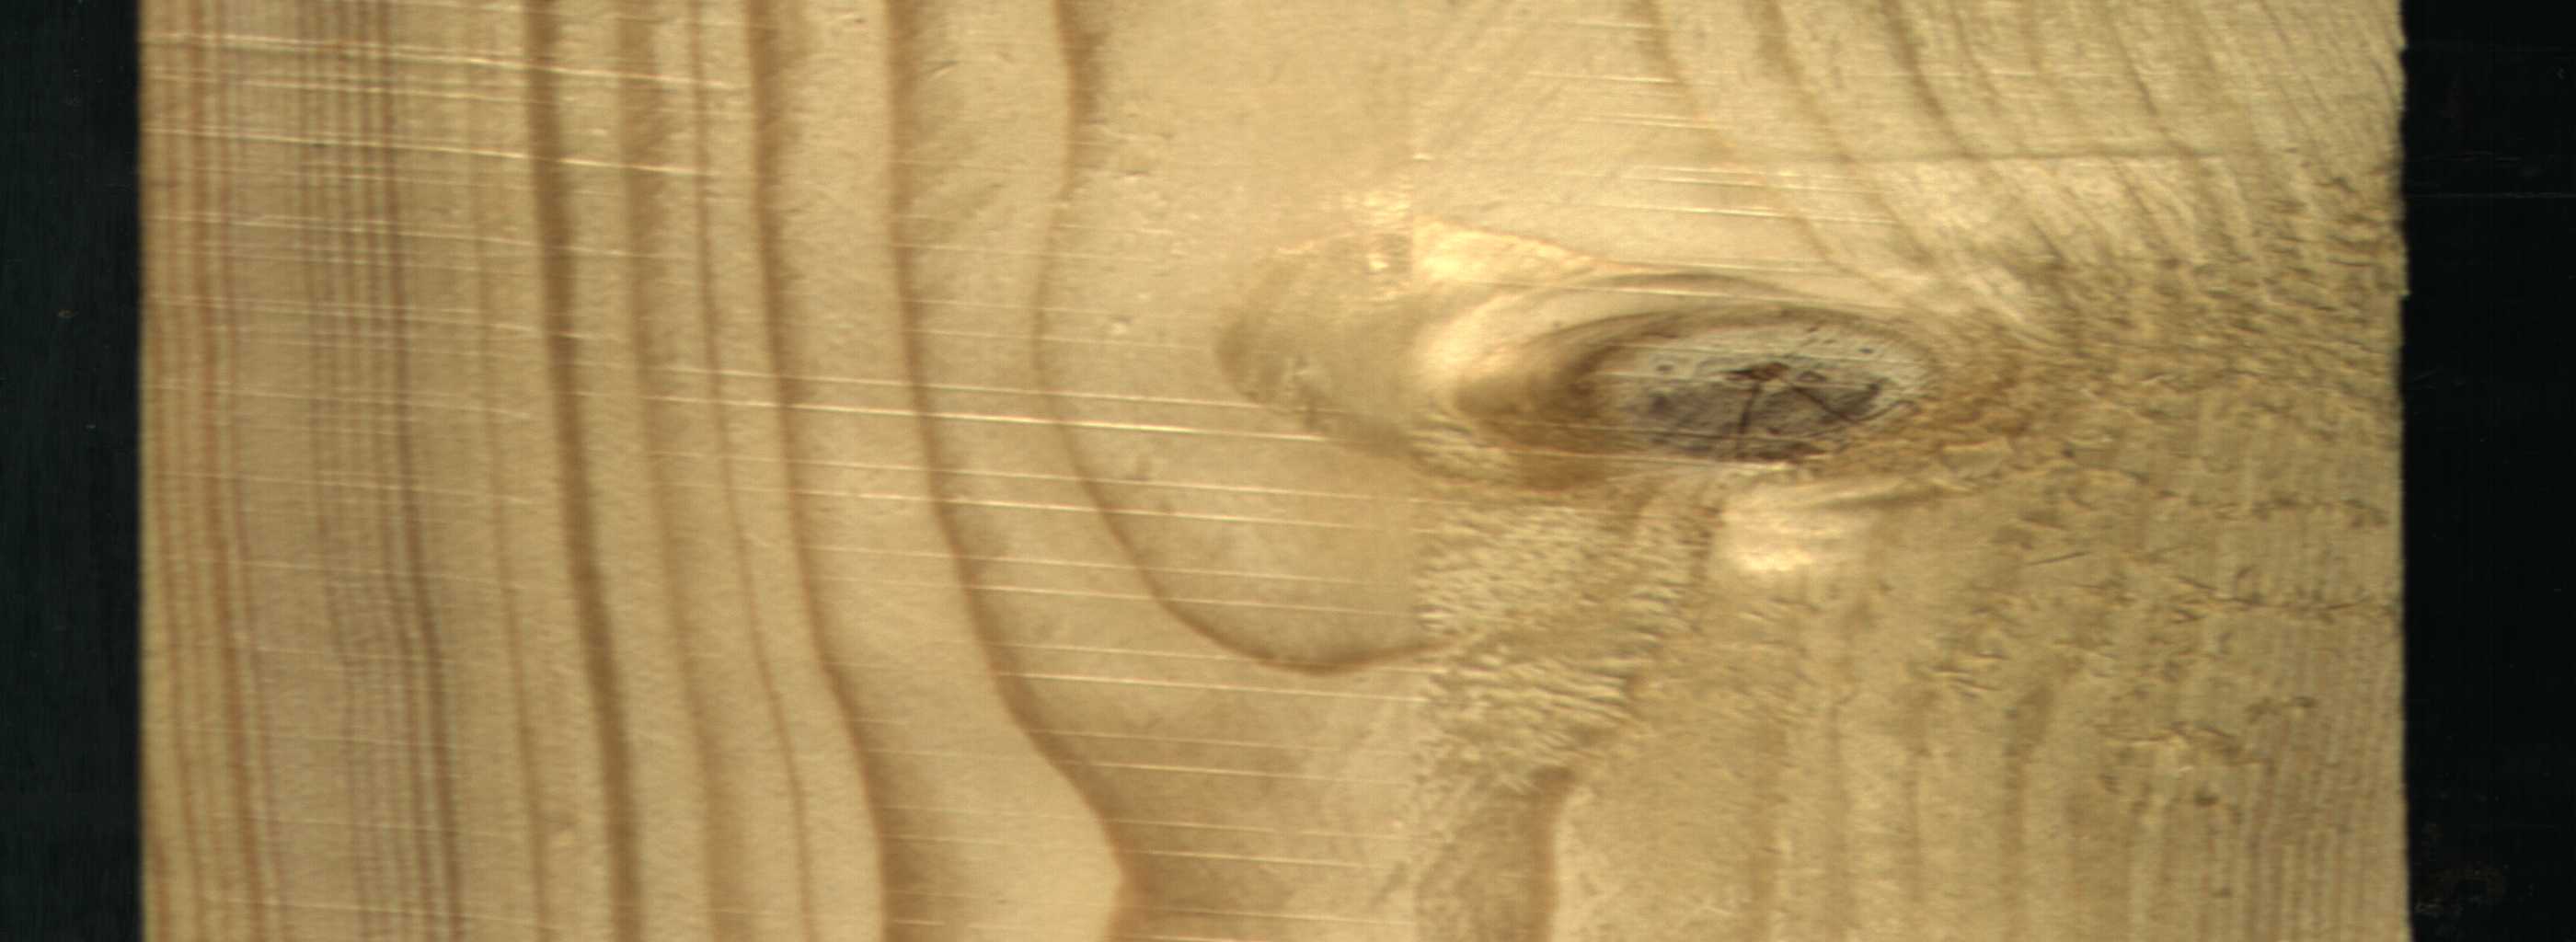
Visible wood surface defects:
Live_Knot